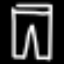
Label: pants